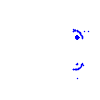
Particle: electron